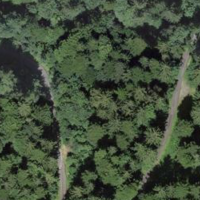
EUNIS habitat code: 44
Species observed at this site:
Lysimachia vulgaris